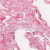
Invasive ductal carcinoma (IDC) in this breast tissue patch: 0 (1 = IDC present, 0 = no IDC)